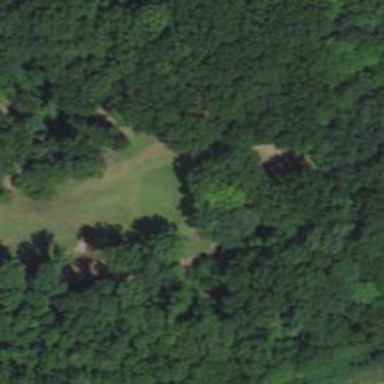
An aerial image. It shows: View of golf hole.